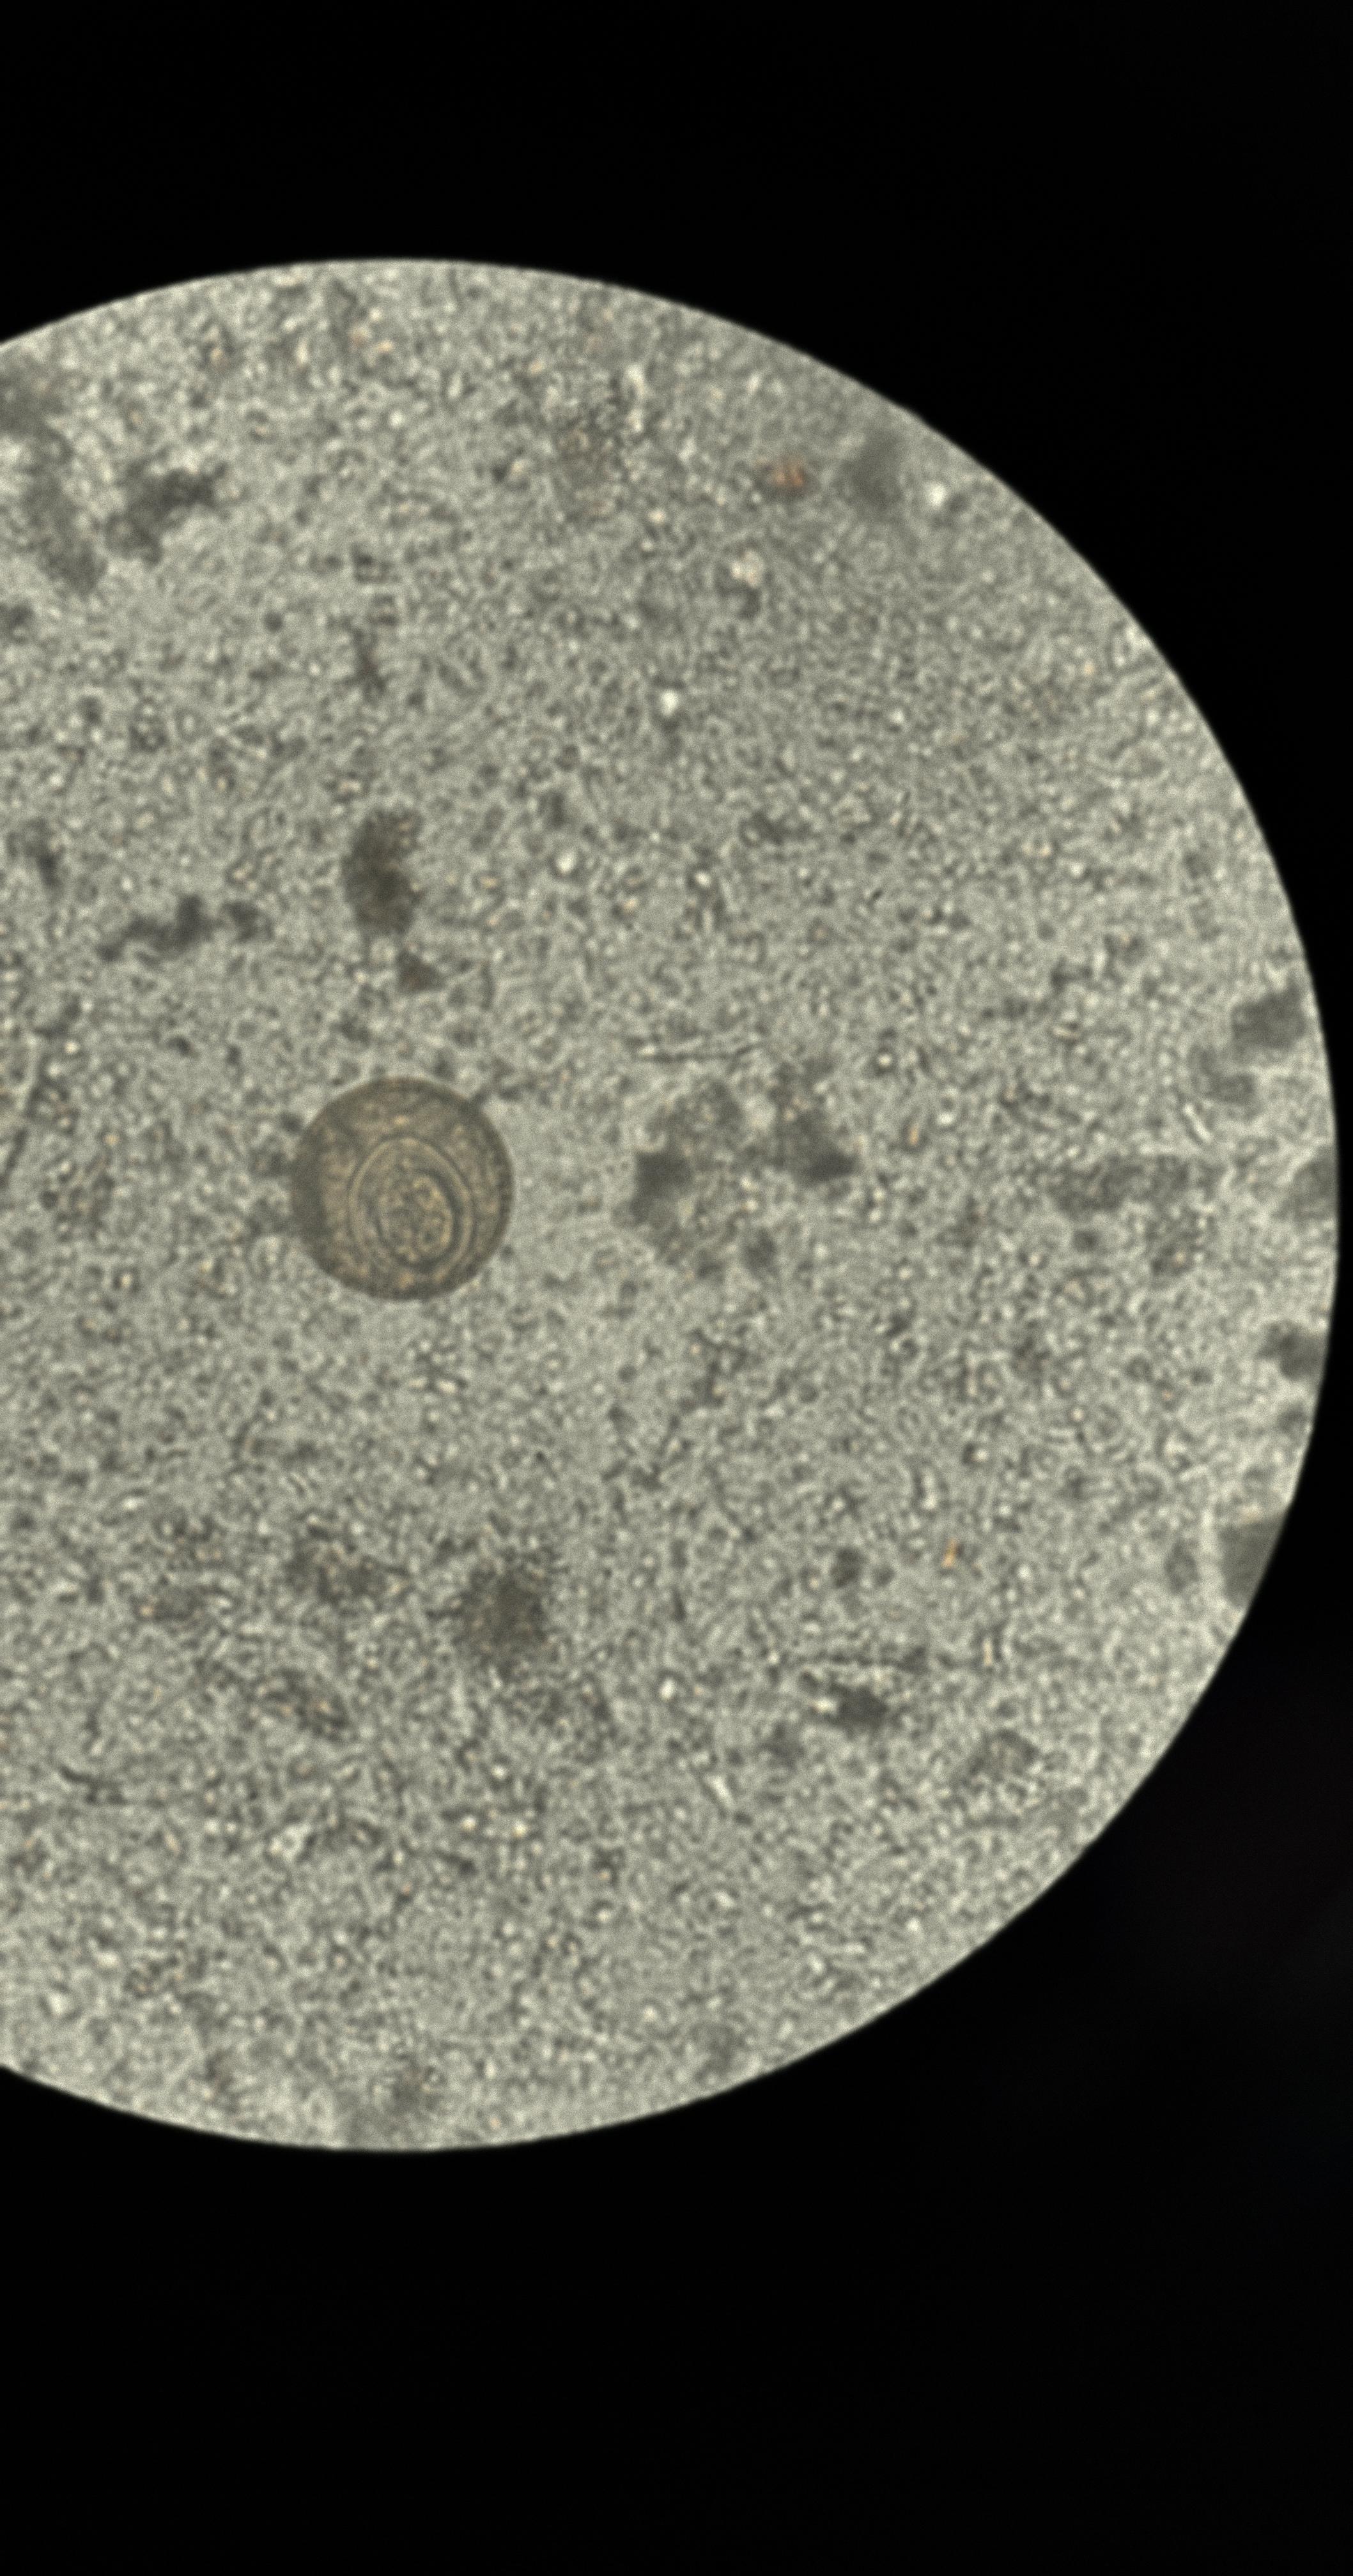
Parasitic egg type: Hymenolepis diminuta